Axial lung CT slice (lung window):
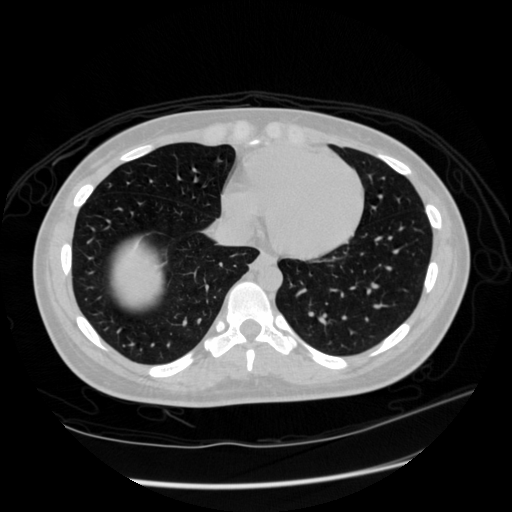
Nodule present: no